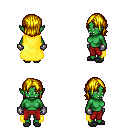
a pixel art fantasy rpg character, female body template, orc, green skin, yellow cape, red pants, blonde long bangs hairstyle, metal gloves, gray slippers, four views (front, back, left, right), 2x2 character sprite sheet, small pixel art, hard edges, no anti-aliasing